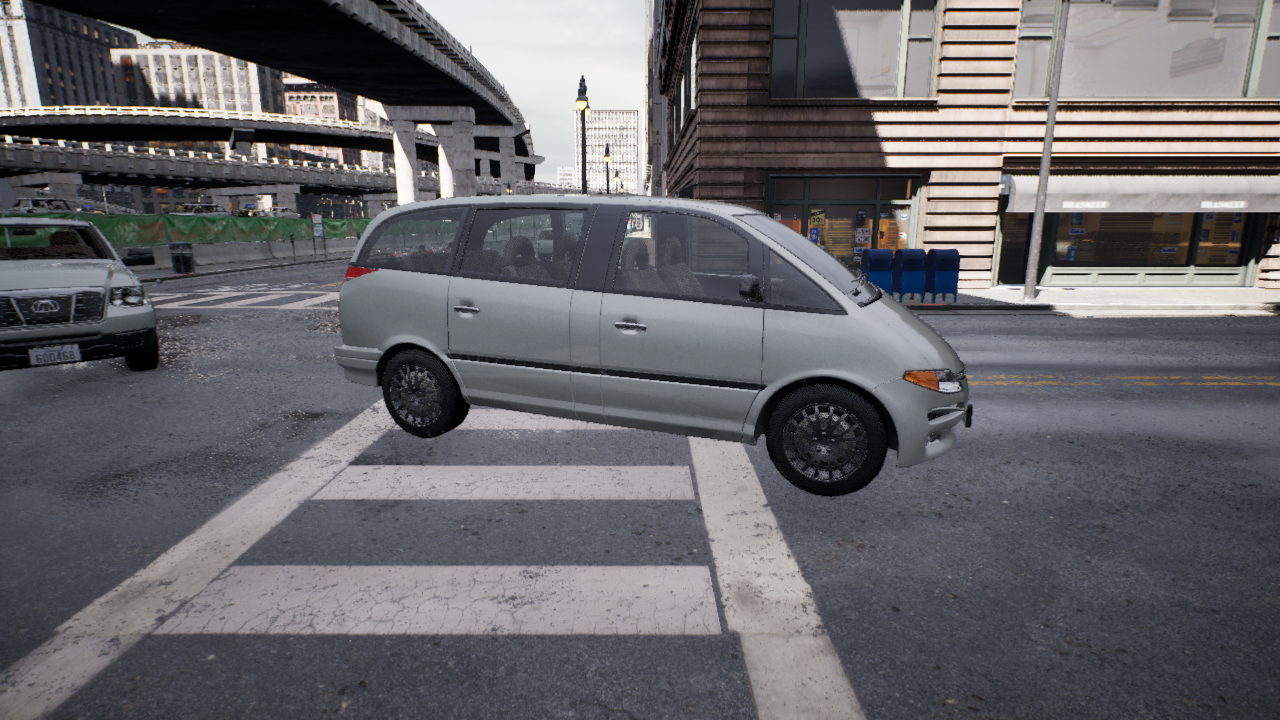
Venue: intersection
Lighting: clear day
Vehicle rig: minivan